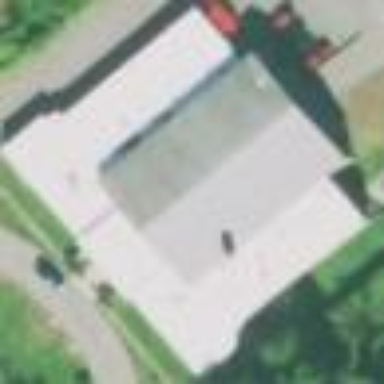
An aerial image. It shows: Building.